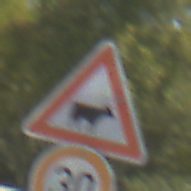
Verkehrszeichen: ViehtriebLinks
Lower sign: Geschwindigkeit30
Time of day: Midday
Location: Outdoor (Nature)
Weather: Clear
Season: Summer
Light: Natural